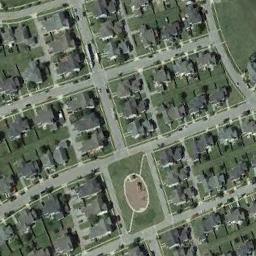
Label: medium_residential